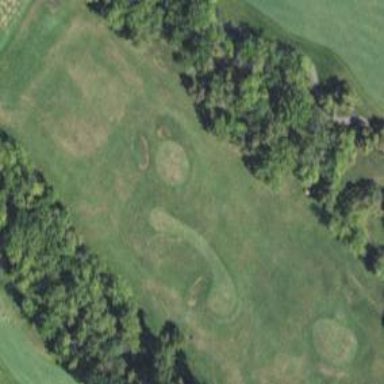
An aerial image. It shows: Grassy area used as driving range for golf.